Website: apple
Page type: address-validator
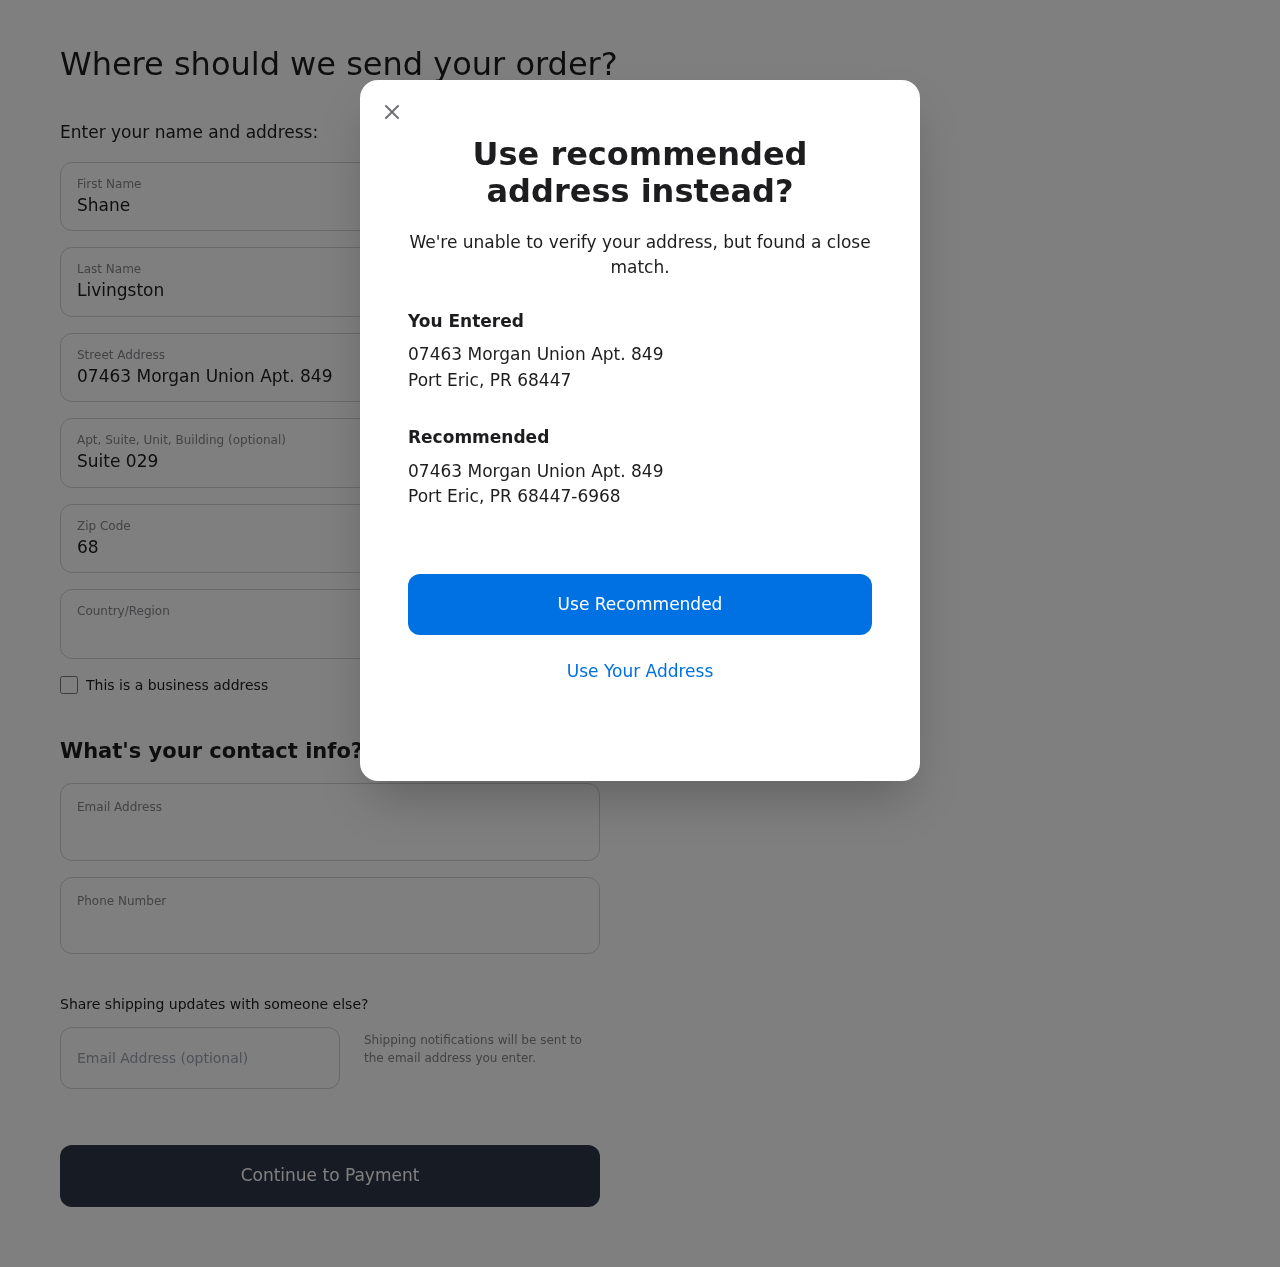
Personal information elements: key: PII_CITY
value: Port Eric
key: PII_COUNTRY
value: United States
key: PII_EMAIL
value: shanelivingston@hotmail.com
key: PII_FIRSTNAME
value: Shane
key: PII_GIFT_EMAIL
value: rmartin@yahoo.com
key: PII_LASTNAME
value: Livingston
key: PII_PHONE
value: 2758632762
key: PII_POSTCODE
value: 68447
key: PII_POSTCODE_FULL
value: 68447-6968
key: PII_STATE_ABBR
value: PR
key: PII_STREET
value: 07463 Morgan Union Apt. 849
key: PII_STREET2
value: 07463 Morgan Union Apt. 849
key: PII_STREET2
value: Suite 029
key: PII_CITY2
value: Port Eric
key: PII_STATE_ABBR2
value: PR